Question: I have a problem with calculating thinness ratio. It gives me value of 0.9 instead of 1.
Thinness ratio is given as a
'''
(4 * pi * area) / (perimeter * perimeter)
'''
For circle, the above equation, should give a result 1.0.

'''
import cv2
import math
image = cv2.imread("circle.png")
gray = cv2.cvtColor(image, cv2.COLOR_BGR2GRAY)
cnt = cv2.findContours(gray.copy(), cv2.RETR_EXTERNAL, cv2.CHAIN_APPROX_SIMPLE)[1]
for c in cnt:
# compute the area of the contour along with the bounding box
# to compute the aspect ratio
area = cv2.contourArea(c)
perimeter = cv2.arcLength(c,True)
ti= (4*area*math.pi)/(perimeter**2)
print(ti)
'''
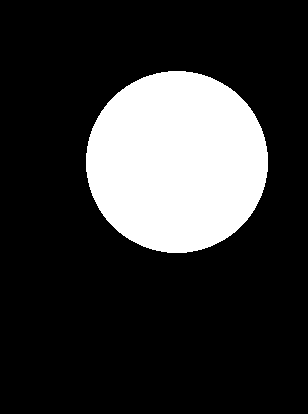
Answer: I think this is due to the contour finding code returning an exact outline which, maybe due to aliasing errors, is actually longer than it should be. If I smooth the resulting contour I get the "right" value of ~1.
'''
import cv2
import numpy as np
from scipy.interpolate import splprep, splev
image = cv2.imread("circle.png", 0)
_, thresh = cv2.threshold(image, 127, 255, 0)
# remove extra dimensions here to simplify later code
[contour], hierarchy = cv2.findContours(thresh, 1, 2)
contour = contour[:,0,:]
# smooth contour
tck, u = splprep(contour.T, u=None, s=30, per=1)
u_new = np.linspace(u.min(), u.max(), 50)
new_cont = np.column_stack(splev(u_new, tck, der=0))
# change types to stop cv2 complaining
new_cont = new_cont.astype(np.float32)
# calculate as before
area = cv2.contourArea(new_cont)
circum = cv2.arcLength(new_cont, True)
(4 * pi * area) / (circum**2)
'''
giving me 0.9986, which is OK for me. Note that if you're running OpenCV version 3 you'll need to change the 'findContours' line as it <URL>.
I've borrowed the bspline smoothing code from <URL>.